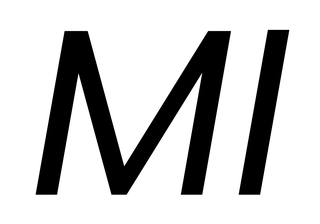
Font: Poppins-Italic